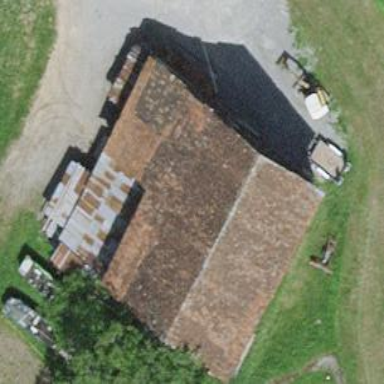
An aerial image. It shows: Rural barn.